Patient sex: F
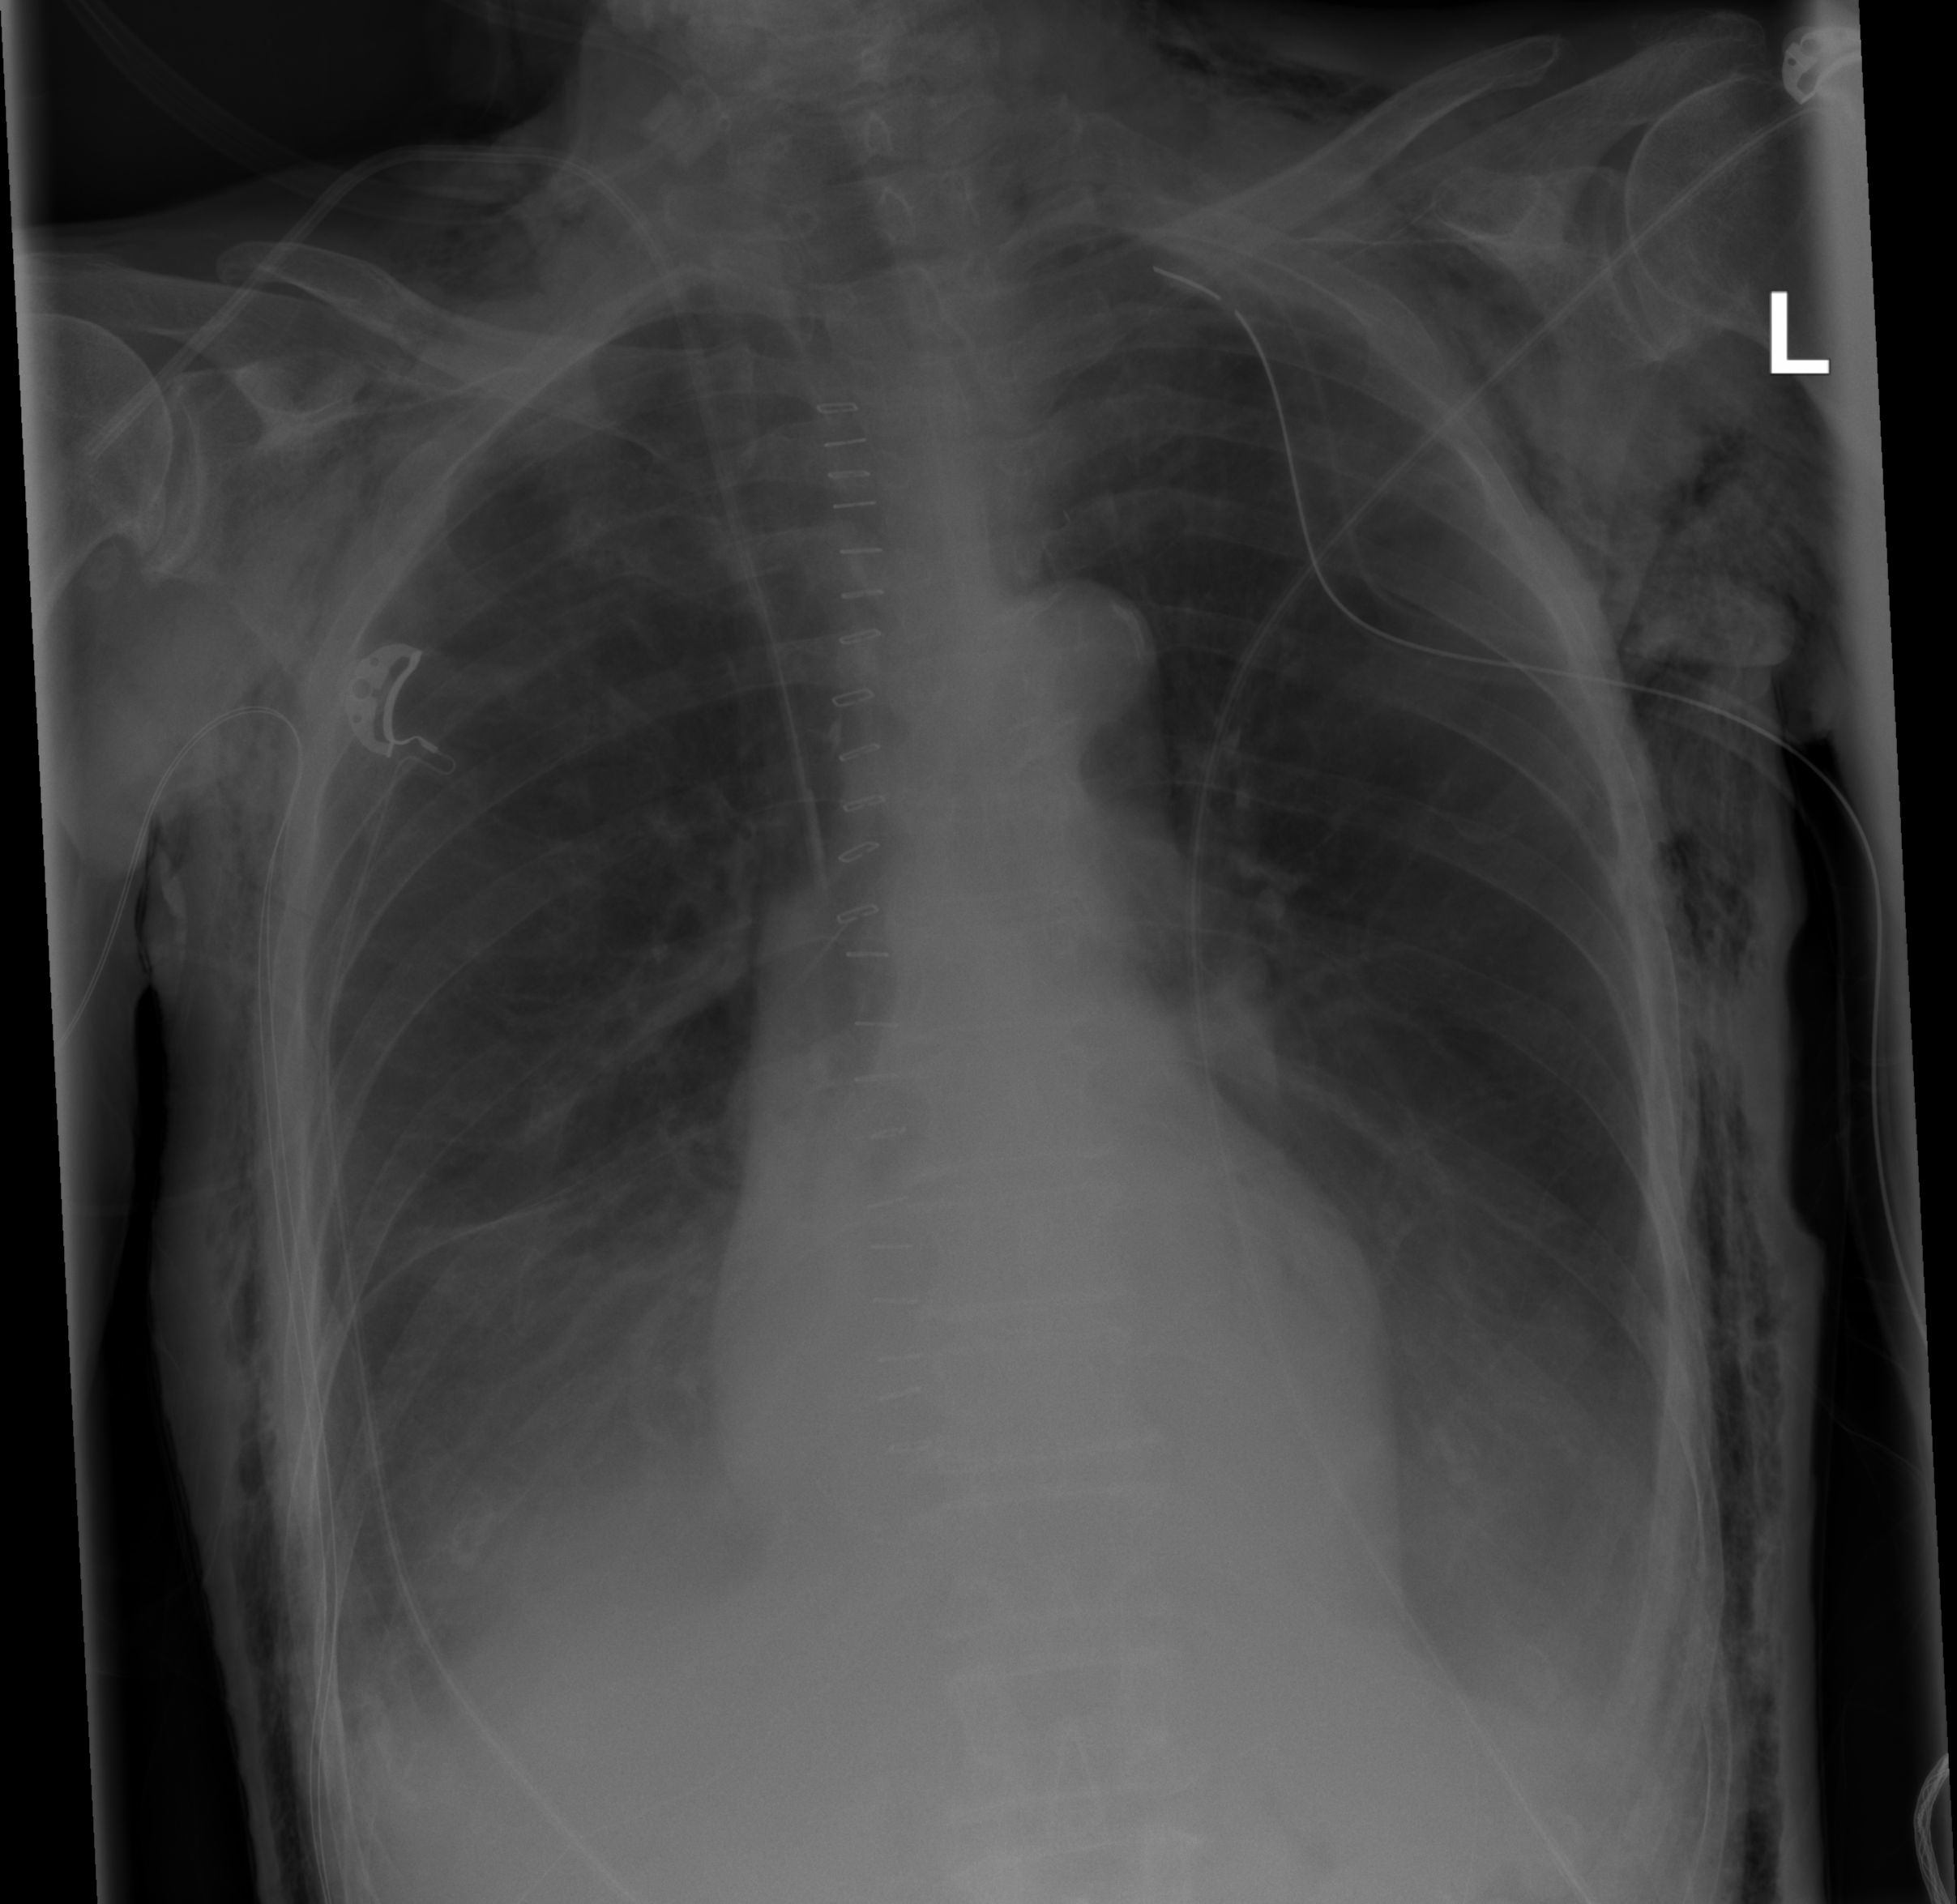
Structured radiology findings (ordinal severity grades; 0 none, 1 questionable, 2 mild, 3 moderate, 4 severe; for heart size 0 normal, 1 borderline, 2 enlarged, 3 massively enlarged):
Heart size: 0
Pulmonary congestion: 0
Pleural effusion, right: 2
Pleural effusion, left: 2
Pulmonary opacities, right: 0
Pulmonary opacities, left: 0
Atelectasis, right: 2
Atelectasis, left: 0